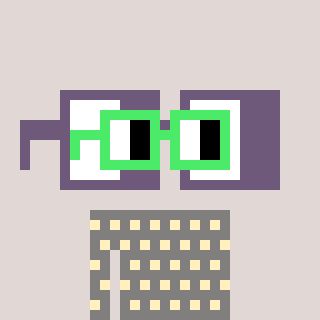
a pixel art character with square light green glasses, a glasses-shaped head and a bluegrey-colored body on a warm background